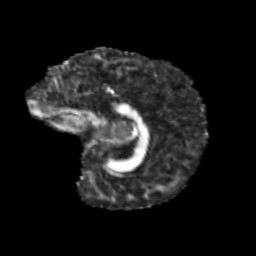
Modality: FA
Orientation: sagittal
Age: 12
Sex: male
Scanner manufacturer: siemens
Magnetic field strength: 3 T
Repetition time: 3.8 s
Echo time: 0.07 s